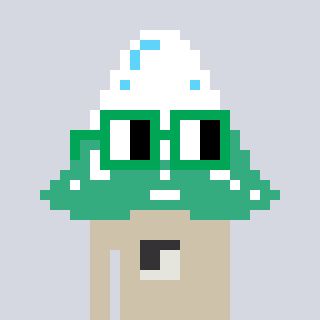
a pixel art character with square green glasses, a snowy mountain-shaped head and a bege-colored body on a cool background